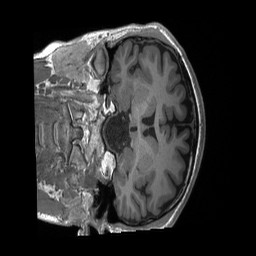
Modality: T1w
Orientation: coronal
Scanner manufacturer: siemens
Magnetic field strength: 3 T
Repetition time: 2.4 s
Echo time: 0.00224 s